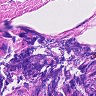
Metastatic tissue present: no